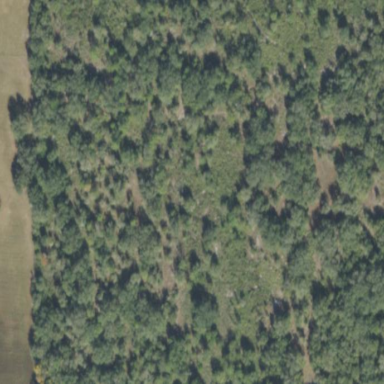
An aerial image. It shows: Mixed leaf woodland.